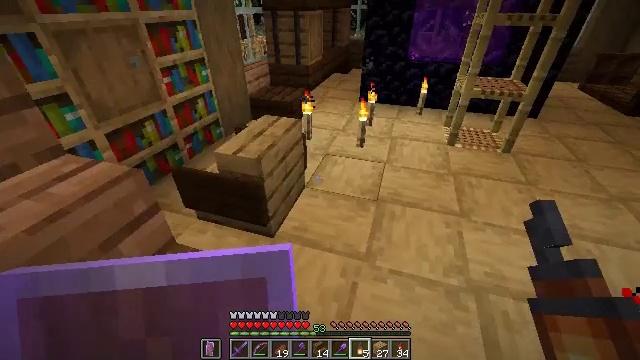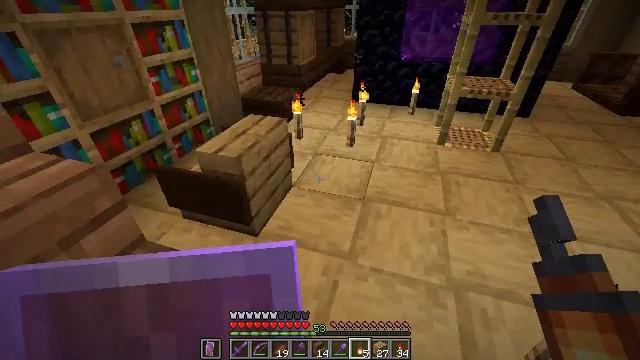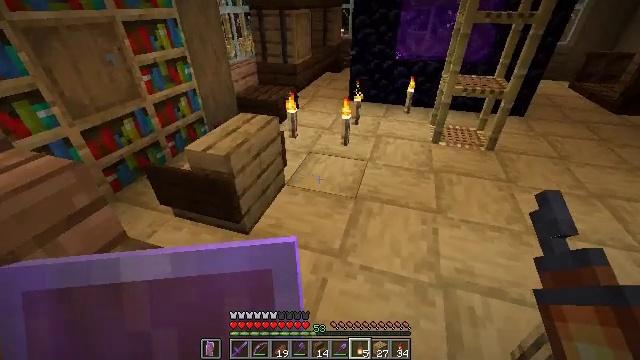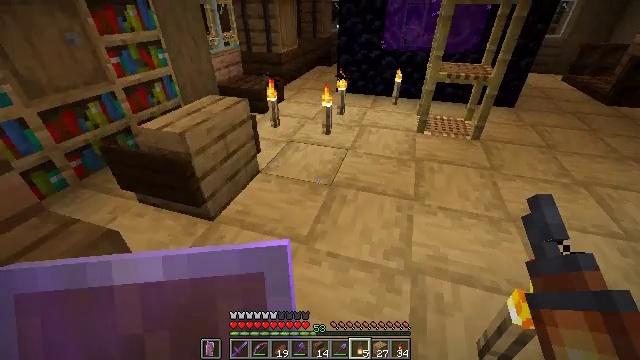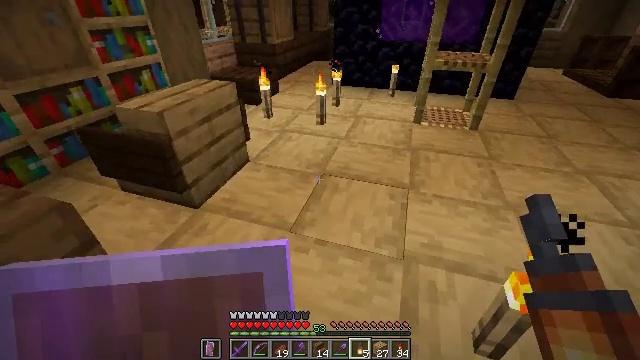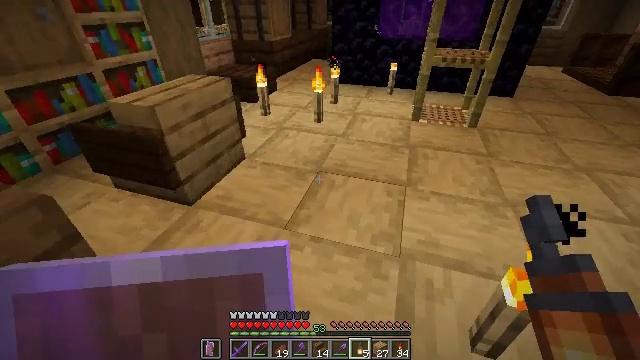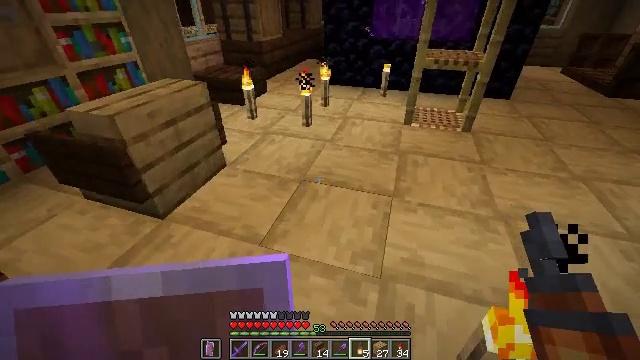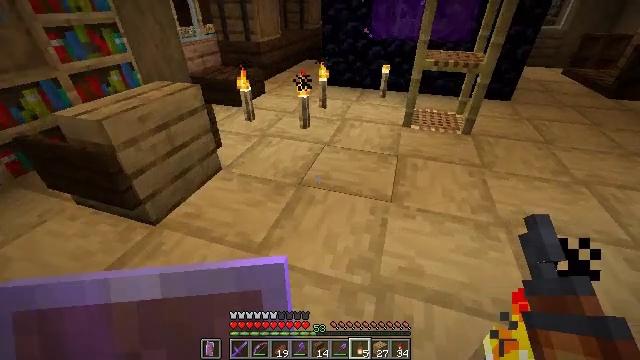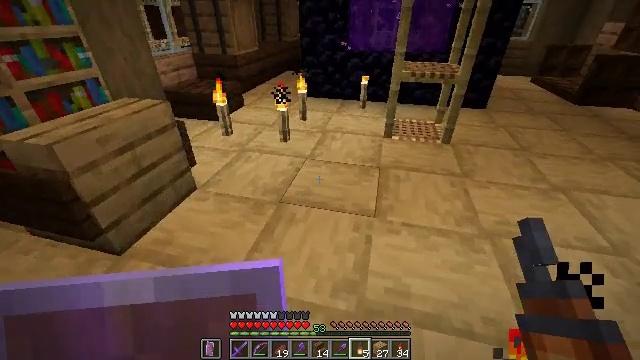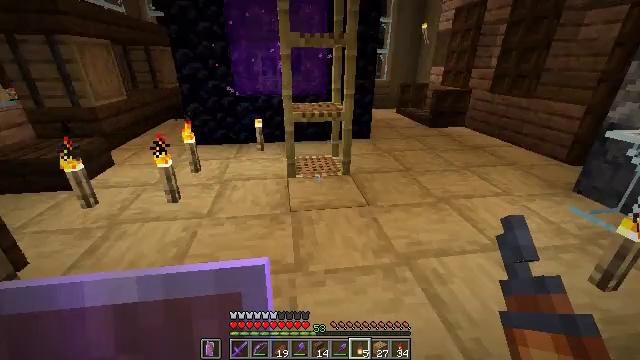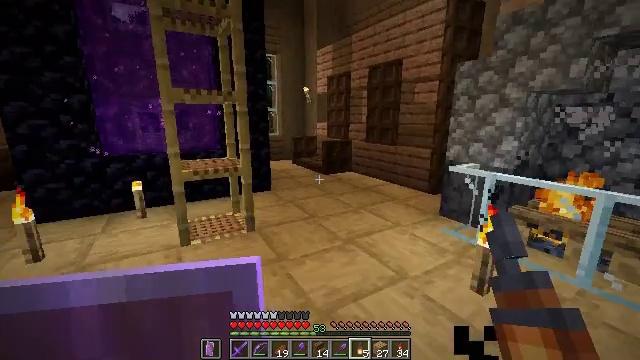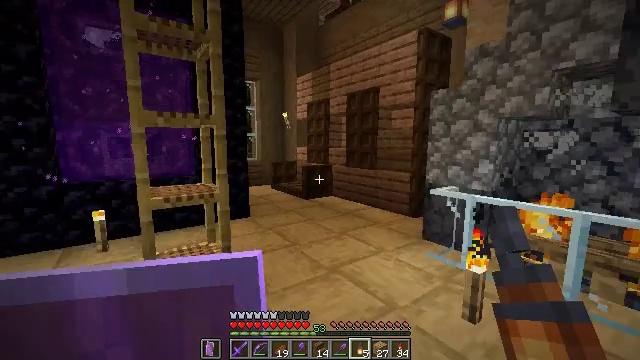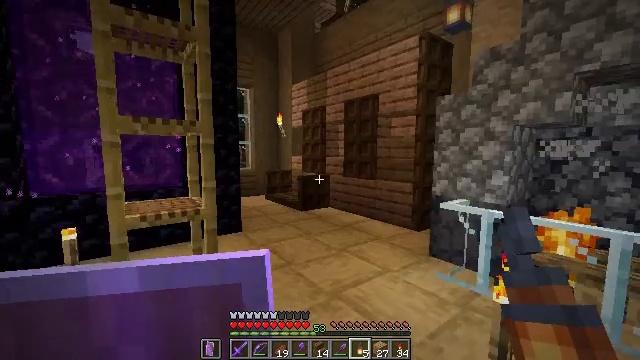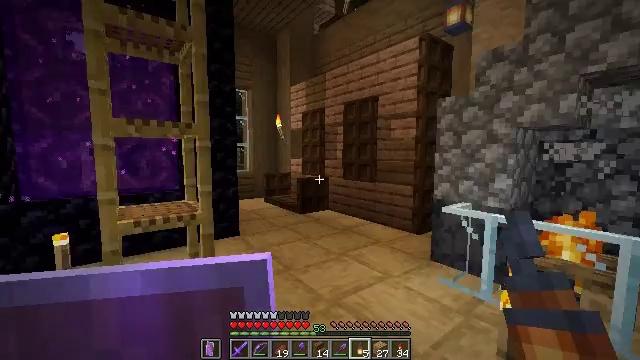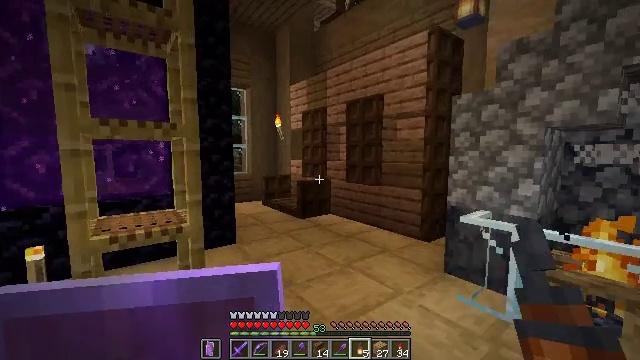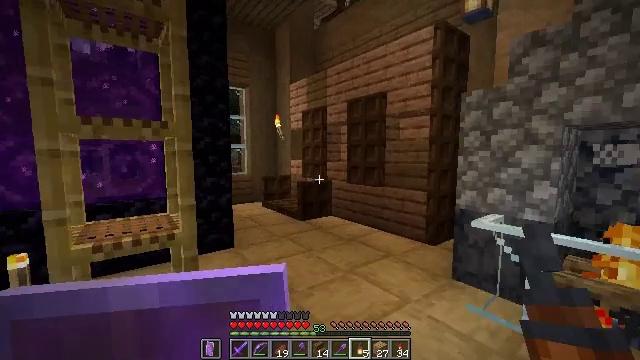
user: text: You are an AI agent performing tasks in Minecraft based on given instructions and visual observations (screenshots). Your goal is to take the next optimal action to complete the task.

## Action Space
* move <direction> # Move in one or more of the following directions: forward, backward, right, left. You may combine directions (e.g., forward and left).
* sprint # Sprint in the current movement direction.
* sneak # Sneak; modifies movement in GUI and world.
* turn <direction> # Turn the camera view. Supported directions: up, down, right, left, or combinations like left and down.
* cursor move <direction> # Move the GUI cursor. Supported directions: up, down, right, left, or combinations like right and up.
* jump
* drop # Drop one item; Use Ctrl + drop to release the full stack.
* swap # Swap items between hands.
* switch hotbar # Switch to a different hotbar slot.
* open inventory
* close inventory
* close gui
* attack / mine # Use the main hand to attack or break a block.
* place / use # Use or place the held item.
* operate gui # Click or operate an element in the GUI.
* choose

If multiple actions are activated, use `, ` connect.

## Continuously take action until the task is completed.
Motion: motion action
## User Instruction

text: Left click on the crafting table
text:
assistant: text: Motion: move right
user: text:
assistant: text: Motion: move right
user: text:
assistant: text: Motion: move forward and move right
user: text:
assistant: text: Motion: move forward and move right
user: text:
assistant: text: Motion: move forward
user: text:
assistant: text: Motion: move forward
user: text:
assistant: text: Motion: move forward
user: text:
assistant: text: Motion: move forward, turn right and up
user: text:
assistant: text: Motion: move forward, turn right and up
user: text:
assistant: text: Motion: move forward, turn right and up
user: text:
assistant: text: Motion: move forward, turn right and up
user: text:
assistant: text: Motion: move forward, turn right and up
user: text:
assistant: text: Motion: move forward
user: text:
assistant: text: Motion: move forward
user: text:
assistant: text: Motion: move forward
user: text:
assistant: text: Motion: move forward
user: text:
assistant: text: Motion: move forward
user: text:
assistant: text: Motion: move forward
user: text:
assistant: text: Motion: move forward
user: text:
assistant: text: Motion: move forward
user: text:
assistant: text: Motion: move forward
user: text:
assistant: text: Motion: move forward, turn left
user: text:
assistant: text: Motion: move forward, turn left and down
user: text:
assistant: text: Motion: move forward, turn left and down
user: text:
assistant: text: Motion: move forward, turn left and down
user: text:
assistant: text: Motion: move forward, turn left and down
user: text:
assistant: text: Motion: move forward and move right
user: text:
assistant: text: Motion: move forward and move right
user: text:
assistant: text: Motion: move forward and move right
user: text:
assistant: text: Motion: move forward and move right, turn left and down